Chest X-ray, AP view. Patient: 65 years old, sex M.
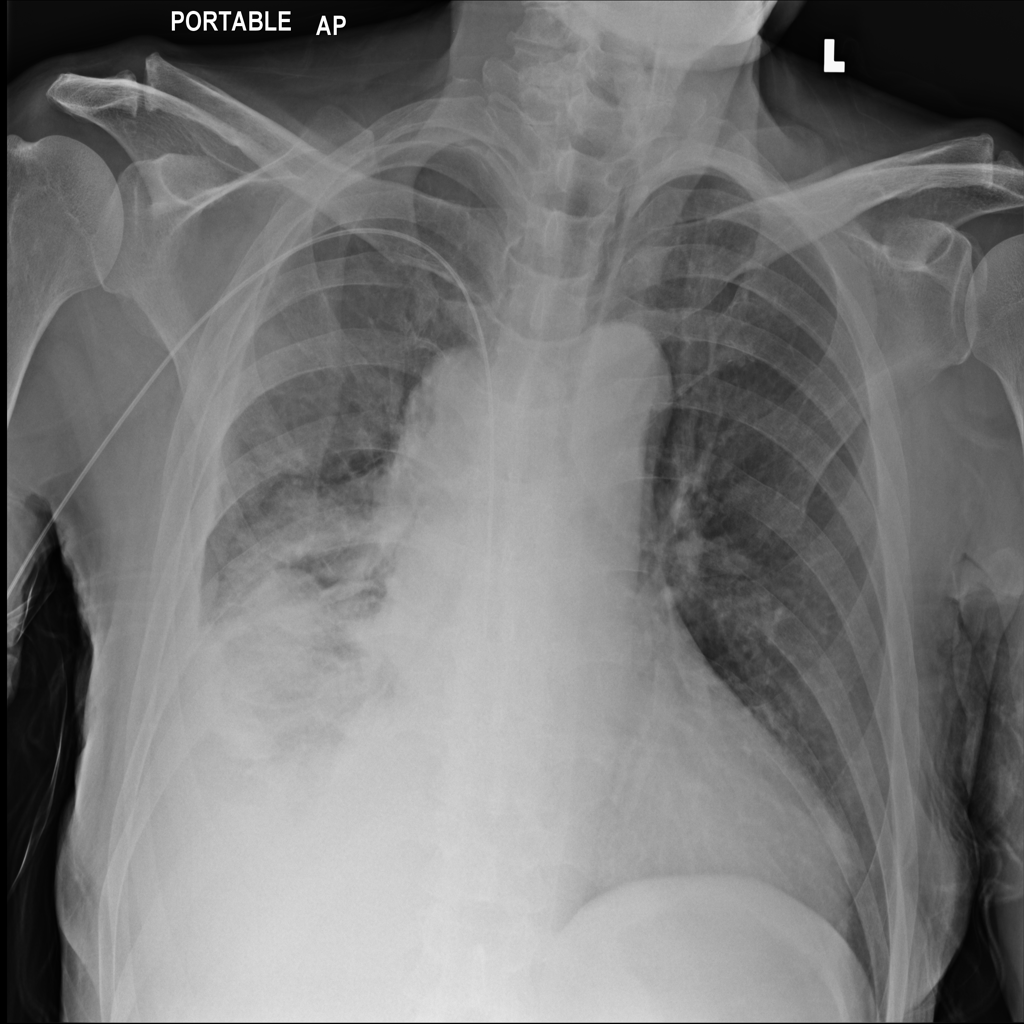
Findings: Mass